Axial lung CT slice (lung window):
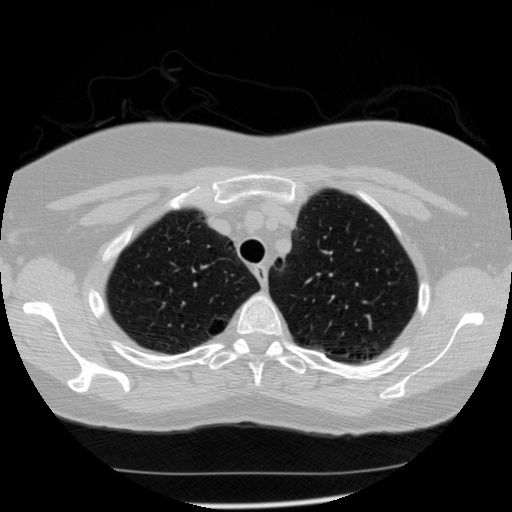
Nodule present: no